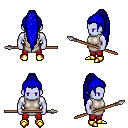
a pixel art fantasy rpg character, male body template, dark elf, purple skin, white tunic, red pants, blue extra-long topknot hairstyle, gold boots, spear, four views (front, back, left, right), 2x2 character sprite sheet, small pixel art, hard edges, no anti-aliasing